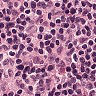
Metastatic tissue present: no